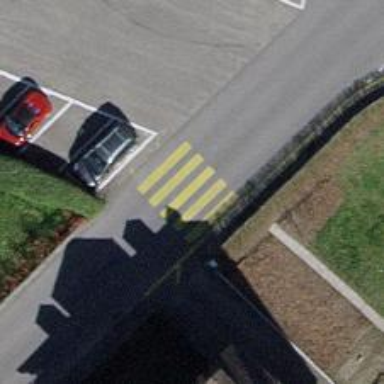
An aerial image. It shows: Marked road crossing.